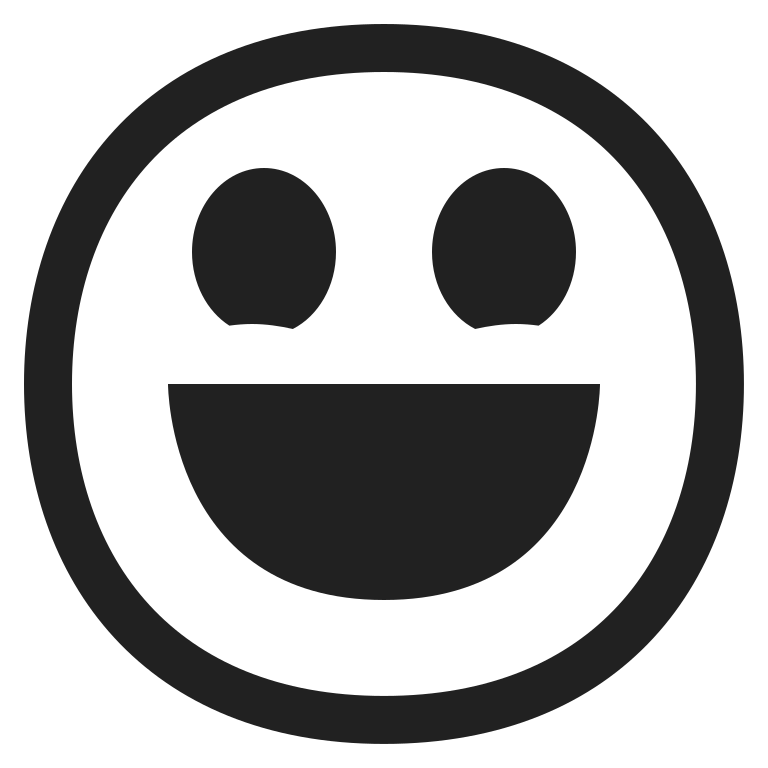
grinning face with big eyes high contrast